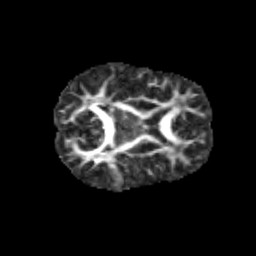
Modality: FA
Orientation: axial
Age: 9
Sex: female
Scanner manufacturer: siemens
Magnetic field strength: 3 T
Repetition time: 3.8 s
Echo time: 0.07 s